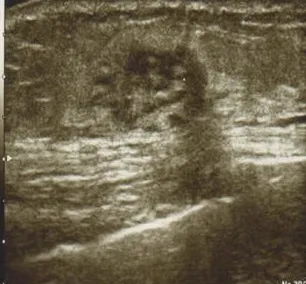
B; Ultrasonography findings. An irregular, round and solid hypoechoic nodule in the 11:00 o'clock position corresponds to a nodule palpated on clinical examination.
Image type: radiology (ultrasound)